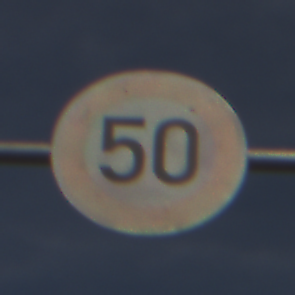
Verkehrszeichen: Geschwindigkeit50
Umgebung: Outdoor, Urban
Tageszeit: MorningAfternoon
Wetter: PartlyCloudy
Licht: Natural
Jahreszeit: NotSpecified
Kontrast: HighContrast